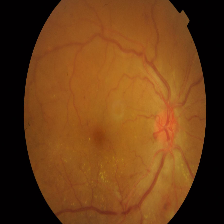
Diabetic retinopathy grade: Proliferative DR